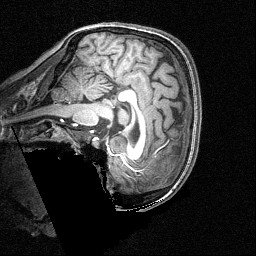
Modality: T1w
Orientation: sagittal
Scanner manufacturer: siemens
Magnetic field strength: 3 T
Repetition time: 1.54 s
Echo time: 0.00304 s